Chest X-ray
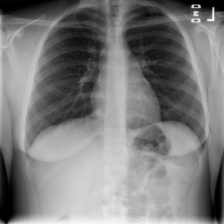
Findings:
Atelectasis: negative
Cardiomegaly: negative
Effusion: negative
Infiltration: negative
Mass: negative
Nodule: negative
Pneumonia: negative
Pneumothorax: negative
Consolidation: negative
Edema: negative
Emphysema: negative
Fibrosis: negative
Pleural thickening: negative
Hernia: negative